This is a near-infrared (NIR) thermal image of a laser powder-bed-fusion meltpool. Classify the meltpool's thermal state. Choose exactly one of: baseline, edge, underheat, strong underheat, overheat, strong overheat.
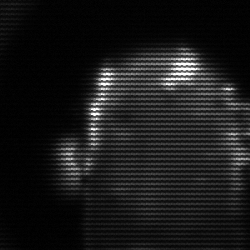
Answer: baseline